Question: I am showing a image in CellImage when any cell is clicked it works fine but problem is that when a new cell is selected then previous cell image is also visible i want that when user selects on new cell previous cellImage should be hidden.
here is the code
'''
-(IBAction)imageButtonAction:(id)sender{
CustomCell *cell = (CustomCell *) [[sender superview] superview];
UIButton *btn = (UIButton *)sender;
UIView *backimage = [[UIView alloc] initWithFrame:CGRectMake(300,0,312,105)];
backimage.backgroundColor=[UIColor colorWithPatternImage:[UIImage imageNamed:@"popupj.png"]];
[backimage setUserInteractionEnabled:YES];
[cell addSubview:backimage];
}
'''
I am calling this method on the button which is in cell i have used custom cell

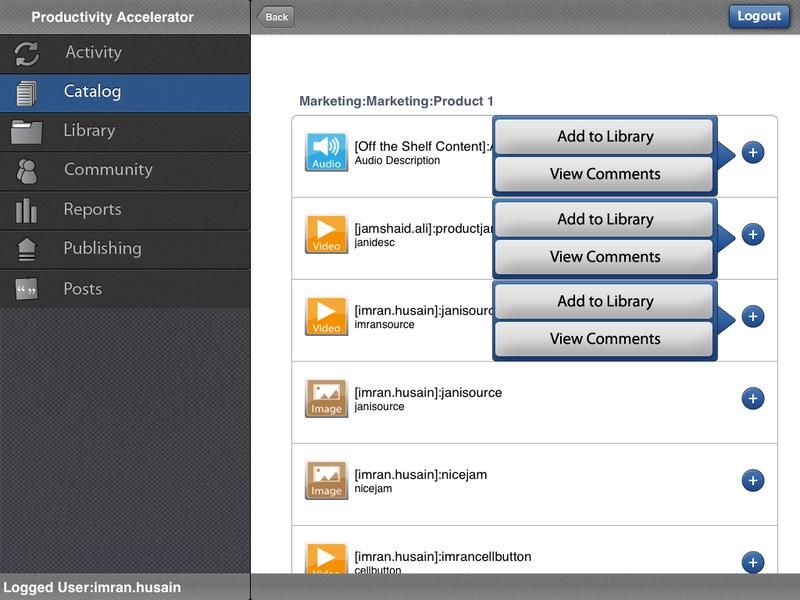
Answer: You might try this, it may help you.
'''
-(IBAction)imageButtonAction:(id)sender{
CustomCell *cell = (CustomCell *) [[sender superview] superview];
UIButton *btn = (UIButton *)sender;
for (UIView *subView in cell.contentView.subviews) {
if([subView isKindOfClass:[UIView class]]){
subView.hidden=YES;
}
}
UIView *backimage = [[UIView alloc] initWithFrame:CGRectMake(300,0,312,105)];
backimage.backgroundColor=[UIColor colorWithPatternImage:[UIImage imageNamed:@"popupj.png"]];
[backimage setUserInteractionEnabled:YES];
[cell addSubview:backimage];
}
'''
Or you can even use the block, to loop through subviews and hide them
Cheers